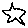
Label: star